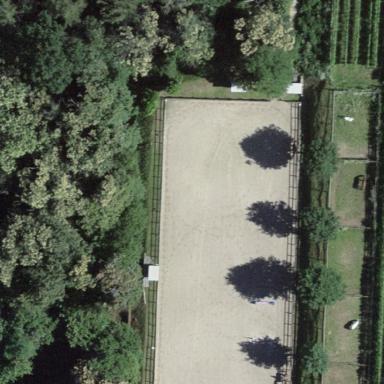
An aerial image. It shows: Equestrian pitch for leisure land activities.